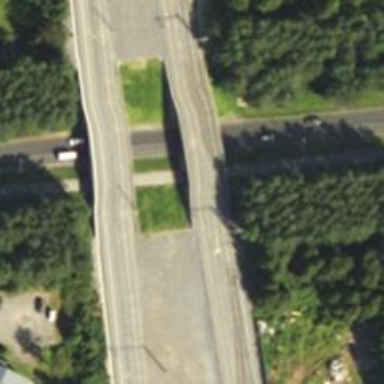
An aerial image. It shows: Railway bridge with electrified contact lines. This bridge serves as siding.